Interaction volume radius: 10 \u00c5
Interaction volume height: 20 \u00c5
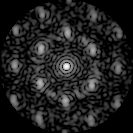
Disorder parameter: 0.5208